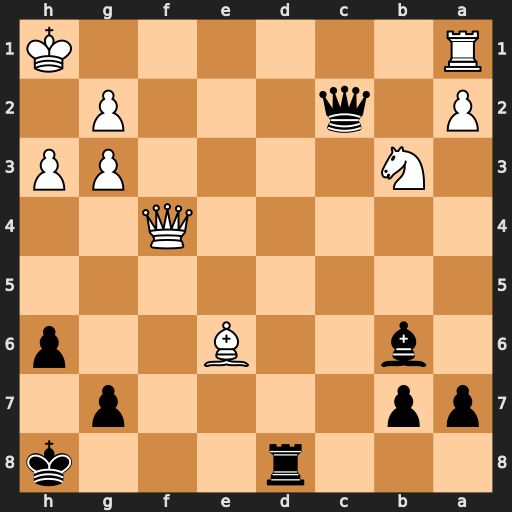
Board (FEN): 3r3k/pp4p1/1b2B2p/8/5Q2/1N4PP/P1q3P1/R6K
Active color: b
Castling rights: -
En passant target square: -
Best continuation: Rd1+ Kh2 Bg1+